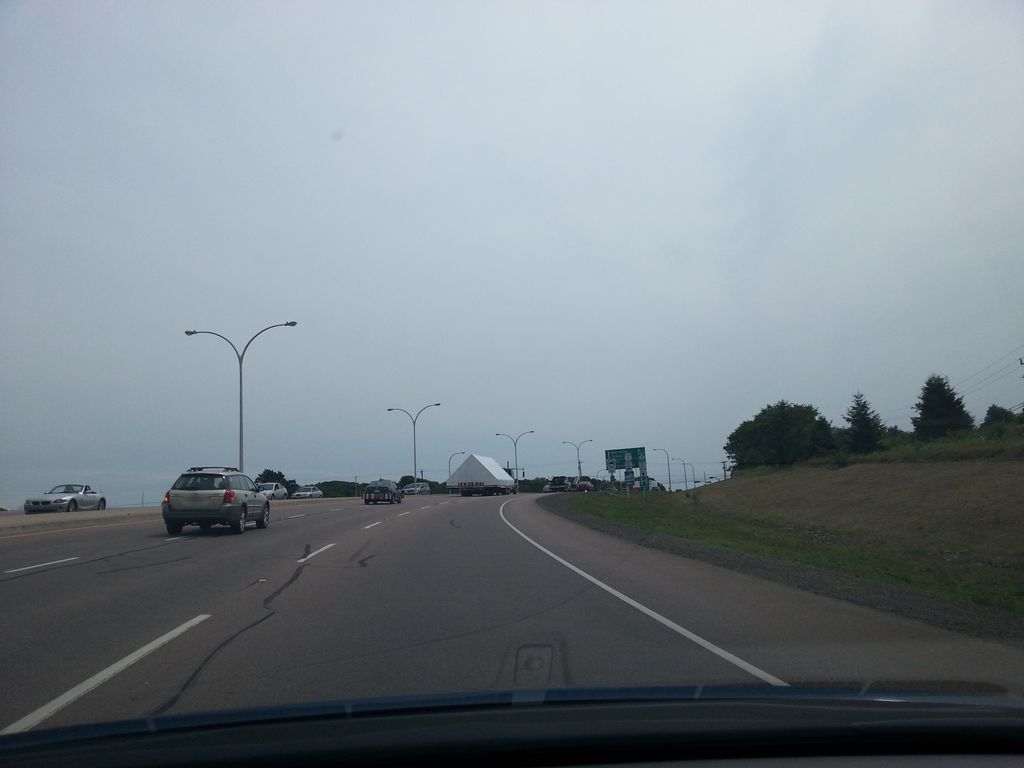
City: charlottetown